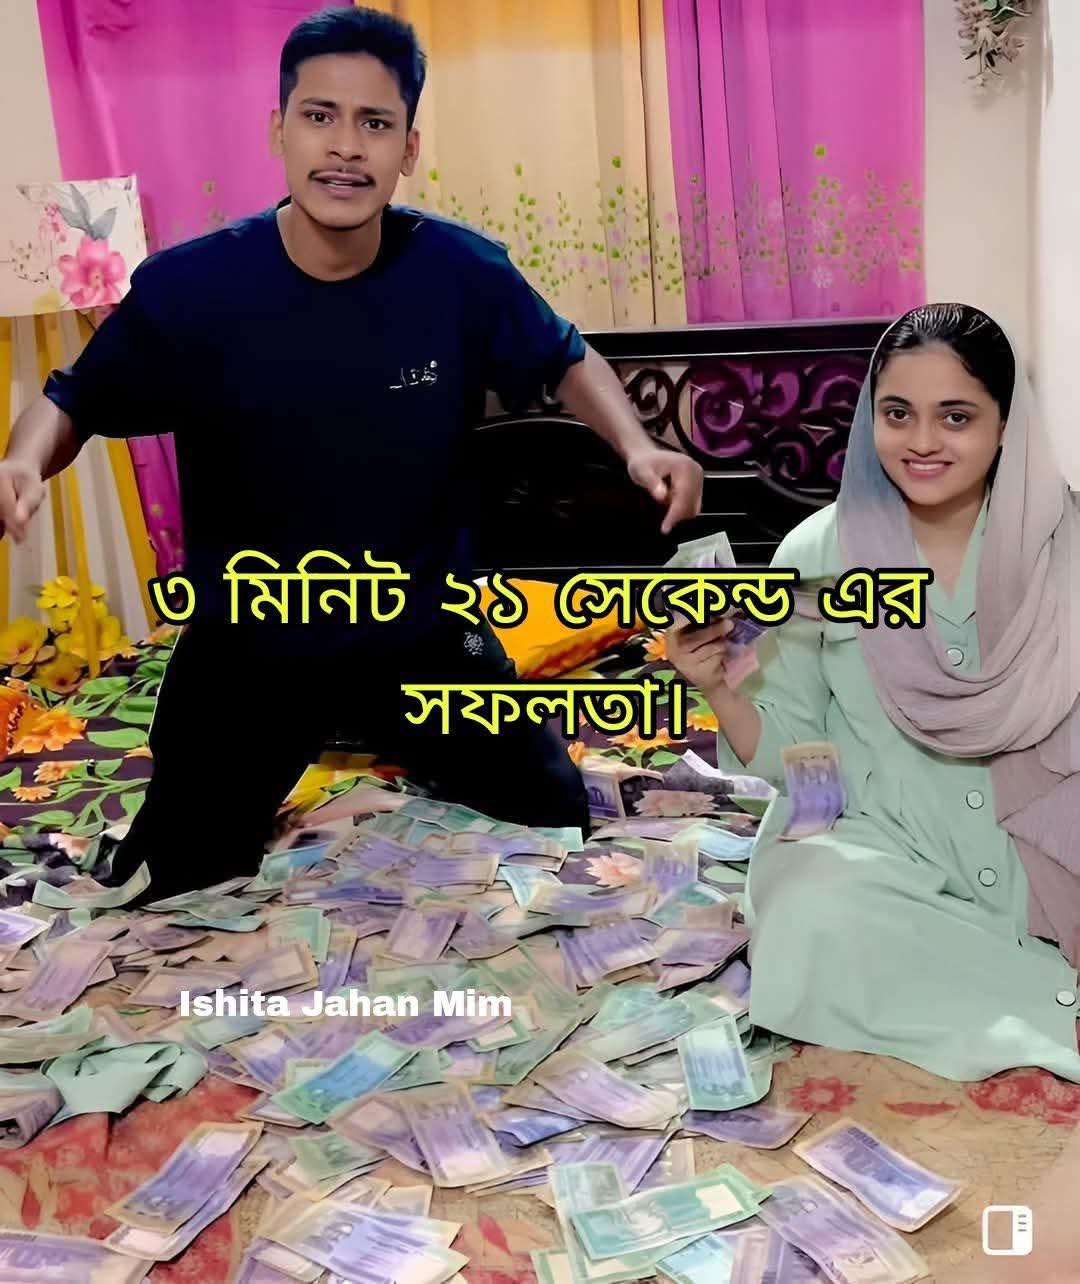
Text: ৩ মিনিট ২১ সেকেন্ড এর সফলতা।
Label: Non Hate